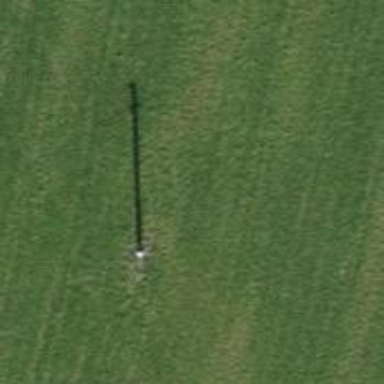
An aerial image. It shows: Power pole.